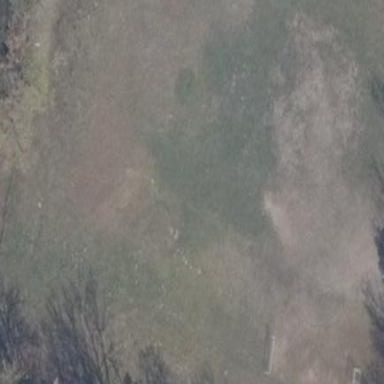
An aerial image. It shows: Area covered with grass.